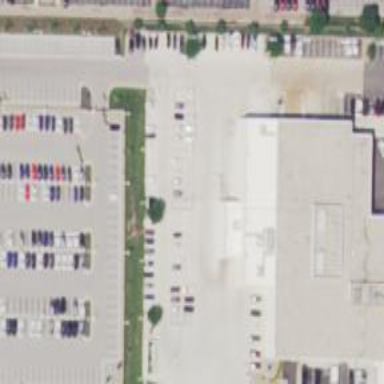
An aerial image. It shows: Retail building with flat roof. This shop specializes in cars.